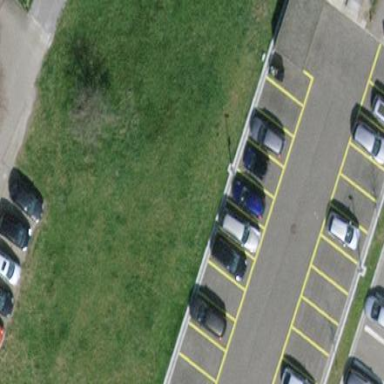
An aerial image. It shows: Parking area with asphalt surface.